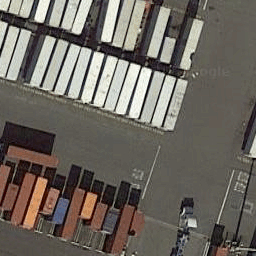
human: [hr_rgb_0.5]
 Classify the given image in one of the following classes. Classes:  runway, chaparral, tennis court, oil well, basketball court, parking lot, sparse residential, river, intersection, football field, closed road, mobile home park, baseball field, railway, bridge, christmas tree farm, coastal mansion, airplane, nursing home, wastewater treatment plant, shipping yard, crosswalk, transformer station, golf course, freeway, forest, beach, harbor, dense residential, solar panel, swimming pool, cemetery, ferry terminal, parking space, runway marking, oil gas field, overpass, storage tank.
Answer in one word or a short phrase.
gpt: shipping yard